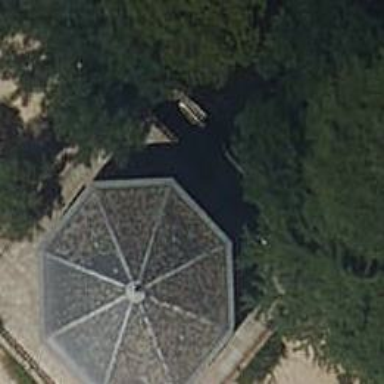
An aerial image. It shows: Interesting building that serves as tourist attraction.